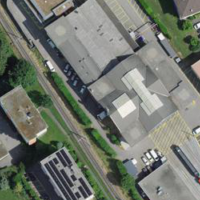
EUNIS habitat code: 54
Species observed at this site:
Phoenicurus ochruros